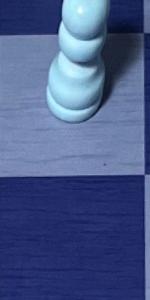
Label: Empty